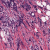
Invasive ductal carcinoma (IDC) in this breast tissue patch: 1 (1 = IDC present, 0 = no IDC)